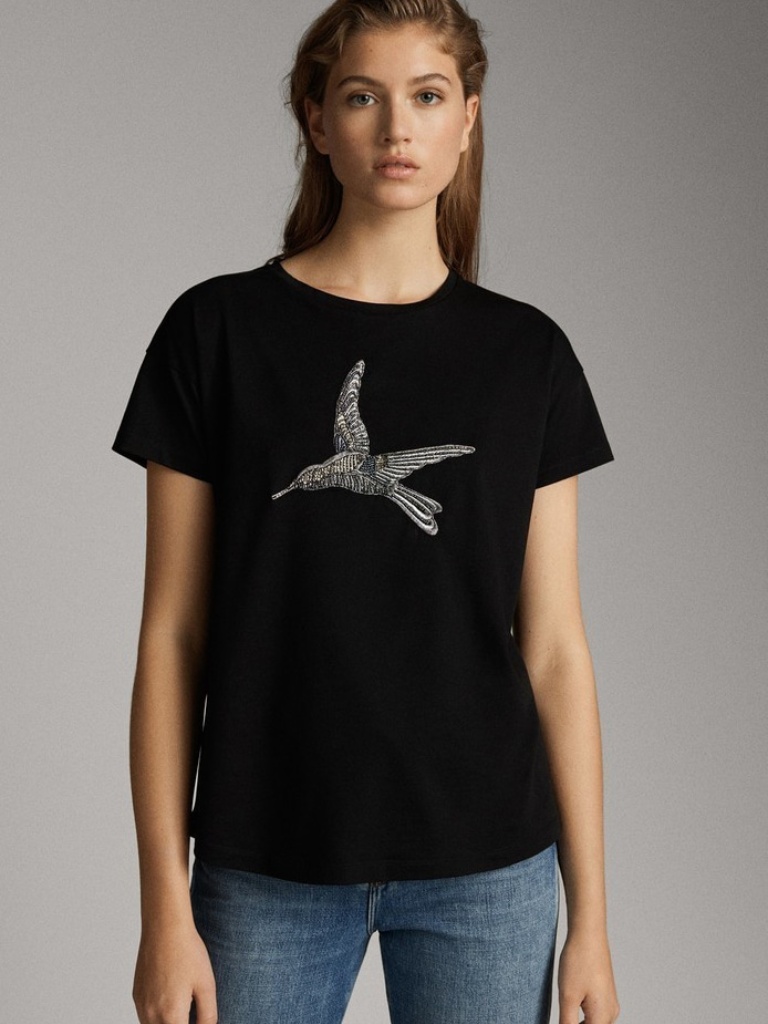
cotton relaxed short sleeve hip length Untucked crew t-shirt